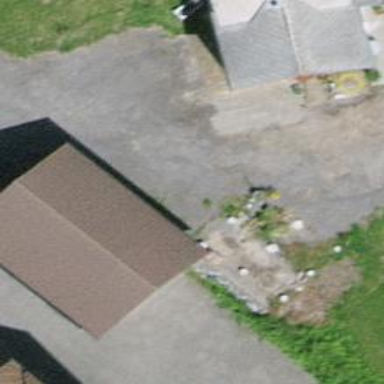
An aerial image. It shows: Garage building.